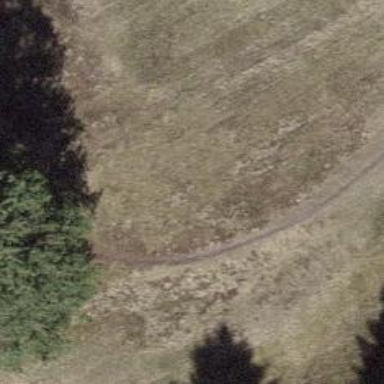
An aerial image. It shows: Dirt track with grade 5 tracktype. The track is impassable due to its rough surface.